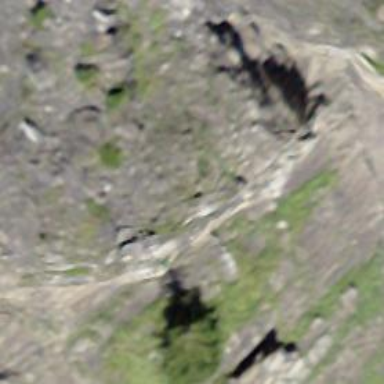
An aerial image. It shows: Cliff in nature.